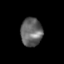
Tissue: skin
Cell type: Epithelial cells
Senescence score: 0.286
Nuclear area (px): 598
Mean DAPI intensity: 101.209